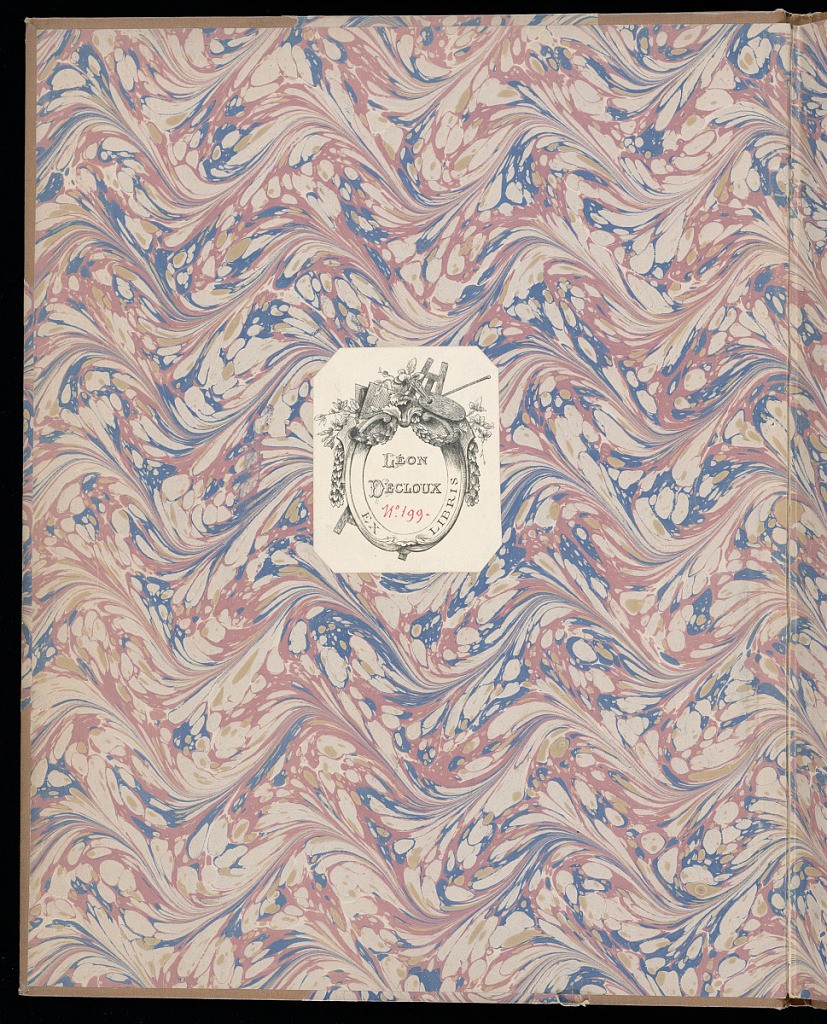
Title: Album of Floral Designs
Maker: Jean-Baptiste Pillement, French, 1728–1808
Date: mid- 18th–late 18th century
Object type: Print
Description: Album of designs for fantastical chinoiserie sprays of flowers after Pillement, from different series of prints. Some are signed and dated.